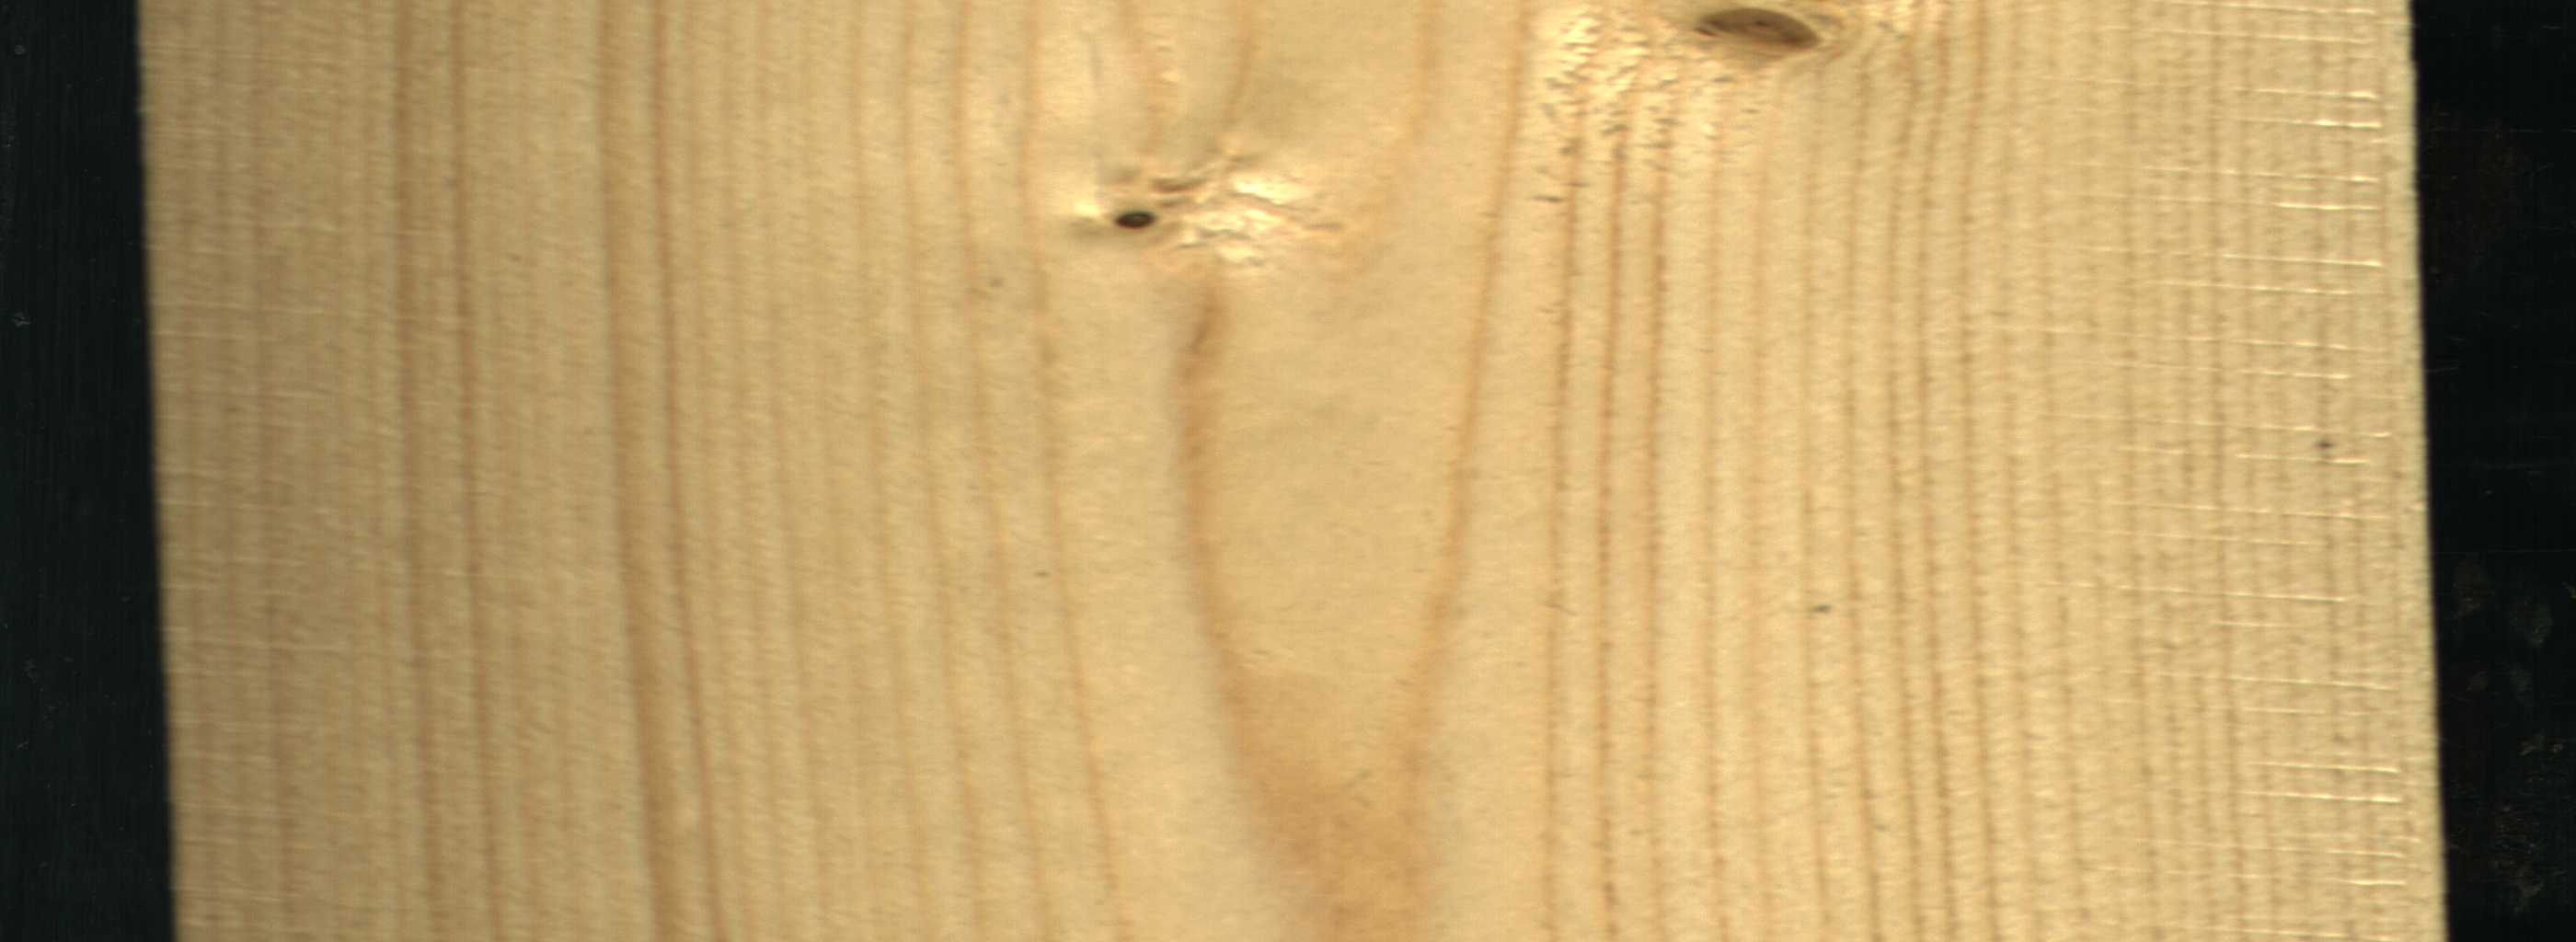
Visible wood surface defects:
Dead_Knot
Live_Knot